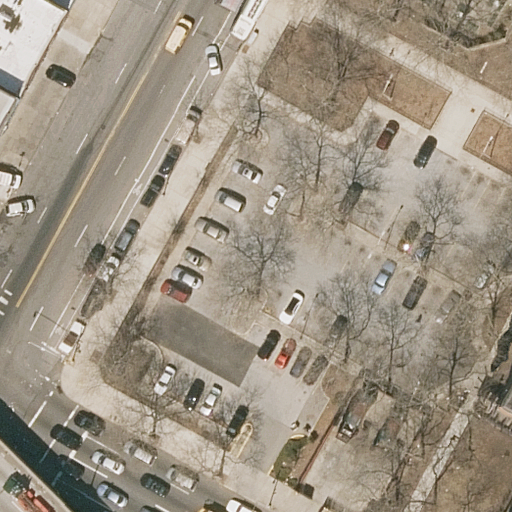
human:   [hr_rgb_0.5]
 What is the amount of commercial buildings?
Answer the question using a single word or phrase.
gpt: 0

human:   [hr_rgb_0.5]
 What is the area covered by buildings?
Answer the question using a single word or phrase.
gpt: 1281m2

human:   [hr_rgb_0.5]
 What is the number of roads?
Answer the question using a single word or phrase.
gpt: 4

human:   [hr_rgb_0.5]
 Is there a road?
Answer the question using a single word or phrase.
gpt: yes

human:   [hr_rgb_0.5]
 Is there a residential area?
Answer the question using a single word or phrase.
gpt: yes

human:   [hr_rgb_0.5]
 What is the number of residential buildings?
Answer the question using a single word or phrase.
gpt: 4

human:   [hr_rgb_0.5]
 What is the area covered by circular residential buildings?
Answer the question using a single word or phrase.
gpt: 0m2

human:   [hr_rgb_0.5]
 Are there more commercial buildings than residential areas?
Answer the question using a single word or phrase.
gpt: no

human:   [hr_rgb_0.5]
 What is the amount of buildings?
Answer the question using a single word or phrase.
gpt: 4

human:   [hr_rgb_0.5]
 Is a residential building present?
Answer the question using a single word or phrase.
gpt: yes

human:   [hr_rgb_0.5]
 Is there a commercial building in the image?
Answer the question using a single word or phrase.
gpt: no

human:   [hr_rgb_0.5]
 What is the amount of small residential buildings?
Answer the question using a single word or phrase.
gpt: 2

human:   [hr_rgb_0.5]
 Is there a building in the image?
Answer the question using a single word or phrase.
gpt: yes

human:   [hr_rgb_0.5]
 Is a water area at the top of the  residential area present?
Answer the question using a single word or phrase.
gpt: no

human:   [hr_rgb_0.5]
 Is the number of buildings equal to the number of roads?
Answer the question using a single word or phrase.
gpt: yes

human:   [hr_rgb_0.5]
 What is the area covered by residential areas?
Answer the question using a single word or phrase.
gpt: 10638m2

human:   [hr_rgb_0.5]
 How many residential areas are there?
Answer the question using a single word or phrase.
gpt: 1

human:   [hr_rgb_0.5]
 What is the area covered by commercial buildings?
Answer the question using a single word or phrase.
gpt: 0m2

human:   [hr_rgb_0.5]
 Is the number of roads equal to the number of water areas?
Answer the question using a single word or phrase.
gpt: no

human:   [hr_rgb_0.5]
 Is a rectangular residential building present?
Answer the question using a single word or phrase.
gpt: yes

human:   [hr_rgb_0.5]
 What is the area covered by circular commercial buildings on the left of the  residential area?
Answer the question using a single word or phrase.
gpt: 0m2

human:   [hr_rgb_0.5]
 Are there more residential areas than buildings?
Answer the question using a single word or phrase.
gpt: no

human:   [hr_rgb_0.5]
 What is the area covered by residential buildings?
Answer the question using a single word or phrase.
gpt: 1281m2

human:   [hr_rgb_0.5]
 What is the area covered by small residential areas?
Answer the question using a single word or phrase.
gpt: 0m2

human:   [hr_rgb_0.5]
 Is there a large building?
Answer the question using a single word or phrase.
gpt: yes

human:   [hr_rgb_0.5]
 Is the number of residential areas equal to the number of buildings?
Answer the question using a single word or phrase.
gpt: no

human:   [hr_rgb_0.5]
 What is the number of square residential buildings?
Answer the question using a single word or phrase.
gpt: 0

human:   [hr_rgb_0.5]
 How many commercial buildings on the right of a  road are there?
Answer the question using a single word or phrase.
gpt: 0

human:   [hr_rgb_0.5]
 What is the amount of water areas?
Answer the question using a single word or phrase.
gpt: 0

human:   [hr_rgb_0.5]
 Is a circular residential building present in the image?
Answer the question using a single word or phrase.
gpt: no

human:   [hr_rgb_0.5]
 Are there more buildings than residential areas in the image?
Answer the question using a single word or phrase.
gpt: yes

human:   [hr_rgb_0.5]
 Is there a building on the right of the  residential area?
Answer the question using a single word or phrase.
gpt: no

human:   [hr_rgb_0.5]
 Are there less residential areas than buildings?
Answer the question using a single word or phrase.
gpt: yes

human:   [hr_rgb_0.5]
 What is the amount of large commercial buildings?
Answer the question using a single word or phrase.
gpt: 0

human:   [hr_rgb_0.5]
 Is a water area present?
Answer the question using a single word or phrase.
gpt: no

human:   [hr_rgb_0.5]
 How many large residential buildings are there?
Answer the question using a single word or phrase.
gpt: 1

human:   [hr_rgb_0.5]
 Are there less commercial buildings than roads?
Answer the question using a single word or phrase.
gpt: yes

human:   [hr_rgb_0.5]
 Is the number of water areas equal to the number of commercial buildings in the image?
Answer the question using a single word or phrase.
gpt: yes

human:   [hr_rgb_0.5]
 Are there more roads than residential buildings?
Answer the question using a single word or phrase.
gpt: no

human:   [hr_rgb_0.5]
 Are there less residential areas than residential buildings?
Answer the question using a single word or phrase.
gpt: yes

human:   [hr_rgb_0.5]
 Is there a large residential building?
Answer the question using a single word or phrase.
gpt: yes

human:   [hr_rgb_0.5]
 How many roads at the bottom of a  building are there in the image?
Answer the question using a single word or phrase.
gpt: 4

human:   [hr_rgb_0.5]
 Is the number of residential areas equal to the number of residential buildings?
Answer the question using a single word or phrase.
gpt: no

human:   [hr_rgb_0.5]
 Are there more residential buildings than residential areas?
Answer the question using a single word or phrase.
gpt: yes

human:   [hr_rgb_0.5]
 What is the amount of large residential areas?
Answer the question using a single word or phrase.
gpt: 1

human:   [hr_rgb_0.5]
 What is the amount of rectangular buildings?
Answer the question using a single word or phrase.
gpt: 3

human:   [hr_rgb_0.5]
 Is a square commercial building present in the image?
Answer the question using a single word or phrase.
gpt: no

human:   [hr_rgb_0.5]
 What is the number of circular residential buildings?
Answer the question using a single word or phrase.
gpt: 0

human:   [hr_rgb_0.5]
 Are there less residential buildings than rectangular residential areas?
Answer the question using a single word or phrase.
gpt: no

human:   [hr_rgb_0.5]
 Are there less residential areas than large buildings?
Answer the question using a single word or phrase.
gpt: no

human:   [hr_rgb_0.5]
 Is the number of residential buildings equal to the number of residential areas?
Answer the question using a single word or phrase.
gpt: no

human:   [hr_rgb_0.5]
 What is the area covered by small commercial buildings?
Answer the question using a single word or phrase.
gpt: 0m2

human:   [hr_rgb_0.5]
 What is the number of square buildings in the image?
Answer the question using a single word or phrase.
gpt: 0

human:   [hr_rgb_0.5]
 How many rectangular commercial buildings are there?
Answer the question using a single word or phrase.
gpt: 0

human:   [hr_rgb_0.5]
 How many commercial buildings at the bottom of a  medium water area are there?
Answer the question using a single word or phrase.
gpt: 0

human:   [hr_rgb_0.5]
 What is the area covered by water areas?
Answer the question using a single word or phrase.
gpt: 0m2

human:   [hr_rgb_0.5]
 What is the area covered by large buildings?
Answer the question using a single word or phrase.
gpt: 1053m2

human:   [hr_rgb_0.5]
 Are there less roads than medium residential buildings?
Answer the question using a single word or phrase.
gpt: no

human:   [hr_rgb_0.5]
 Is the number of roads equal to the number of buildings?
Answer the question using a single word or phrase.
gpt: yes

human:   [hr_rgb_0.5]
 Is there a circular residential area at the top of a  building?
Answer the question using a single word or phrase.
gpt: no

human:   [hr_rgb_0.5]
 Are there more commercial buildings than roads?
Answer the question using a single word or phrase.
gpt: no

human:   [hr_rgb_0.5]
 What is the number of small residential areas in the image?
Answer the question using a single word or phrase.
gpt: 0

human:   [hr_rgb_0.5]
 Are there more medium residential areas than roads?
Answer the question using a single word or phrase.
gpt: no

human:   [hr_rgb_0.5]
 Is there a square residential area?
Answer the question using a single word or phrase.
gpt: no